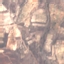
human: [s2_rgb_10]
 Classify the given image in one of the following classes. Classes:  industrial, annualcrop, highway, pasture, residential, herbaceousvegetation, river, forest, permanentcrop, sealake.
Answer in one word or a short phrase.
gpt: PermanentCrop